Question: i have a problem.
Whatever i do, i can't change the font size. I'm already using font-size: 1em; or font-size: 100px; but not being change
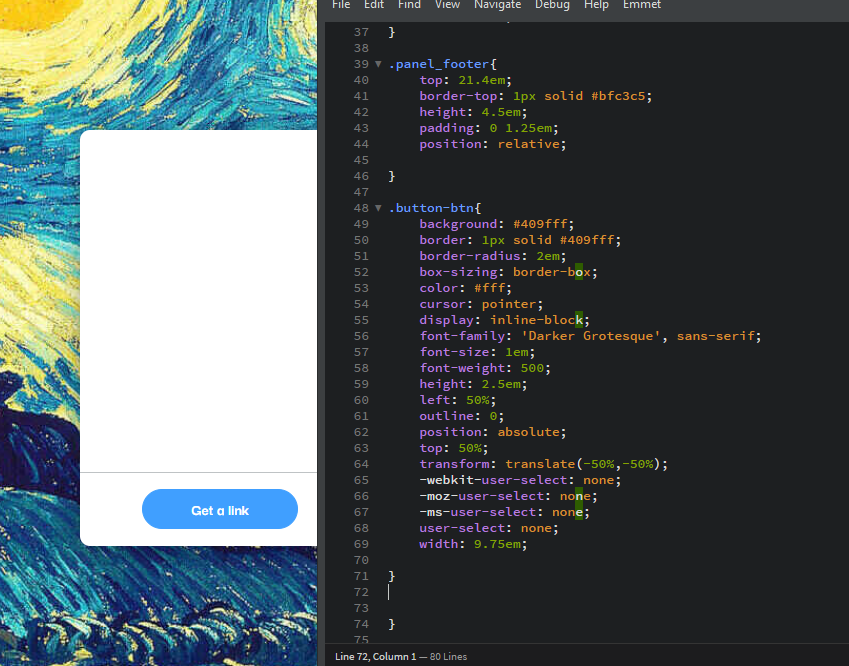
Answer: Its look like you are tring to add it inside a any media screen as I can see the curly bracket at the end.